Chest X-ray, PA view. Patient: 11 years old, sex F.
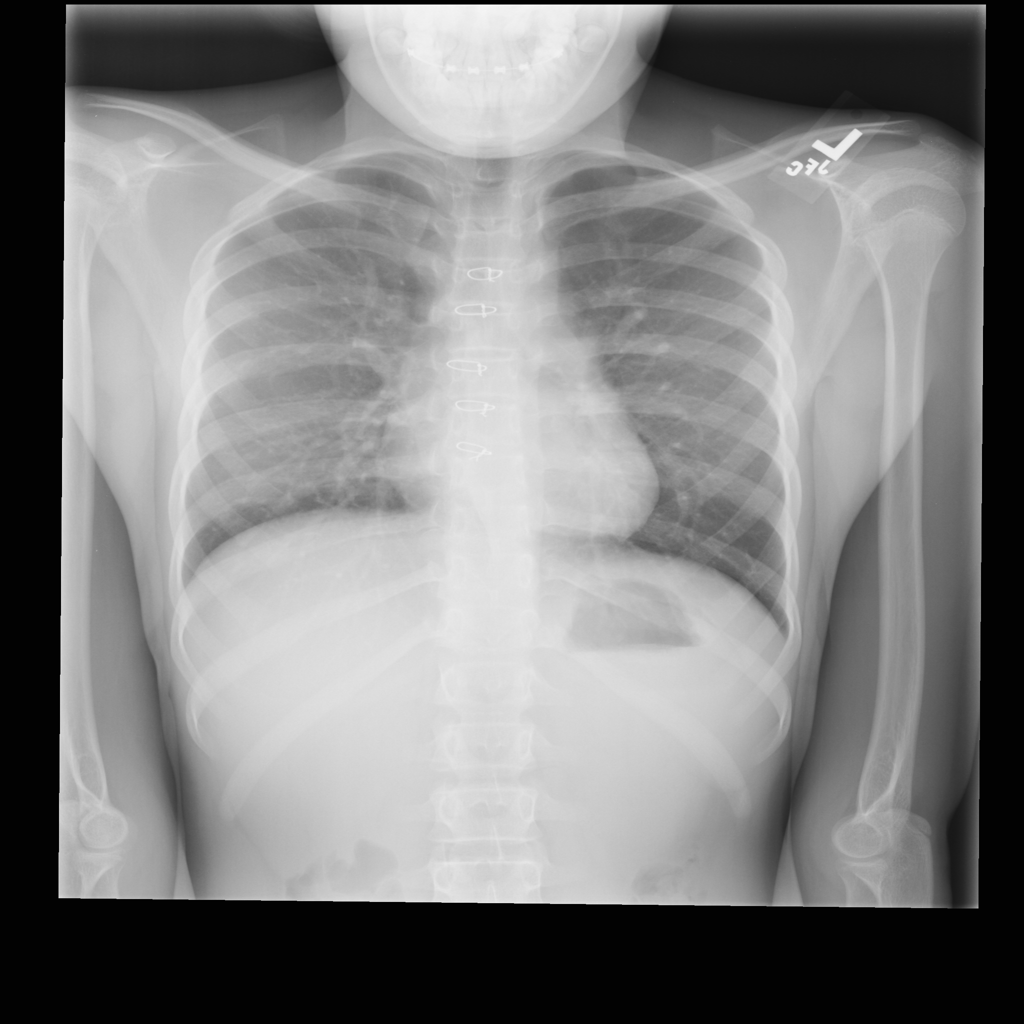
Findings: No Finding